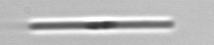
Label: Leptocylindrus